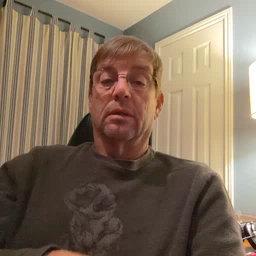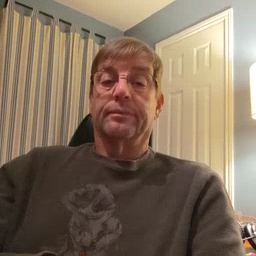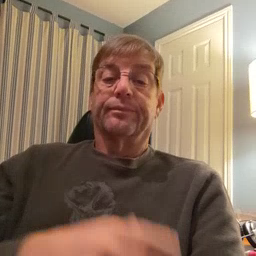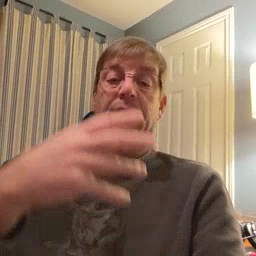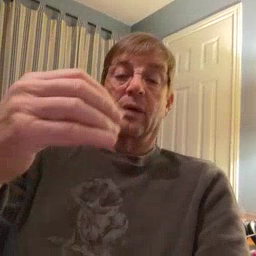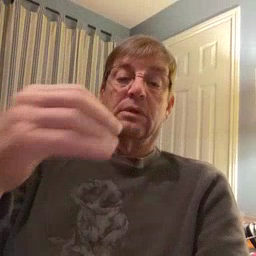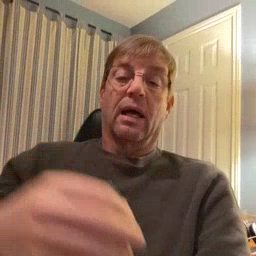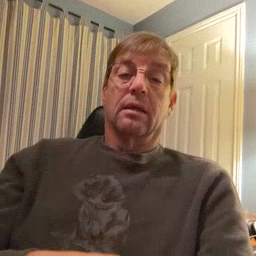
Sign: outside